Question: I am trying to check to see whether the android navigation bar is present on load so that I can adjust a layout accordingly, does anyone have any suggestions?
This is the navigation bar I am trying to detect:

P.S. All I have found so far are 'bad' ways to try and remove the bar, which I dont want to do.
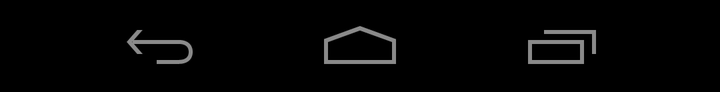
Answer: Took me some time but I've found a more reliable way than relying on which doesn't work for newer phones like the which have no menu key but do have home & back keys so don't need (or show) the soft navigation bar. To get around this try the following code which checks for a back button too:
'''
boolean hasMenuKey = ViewConfiguration.get(context).hasPermanentMenuKey();
boolean hasBackKey = KeyCharacterMap.deviceHasKey(KeyEvent.KEYCODE_BACK);
if(!hasMenuKey && !hasBackKey) {
// Do whatever you need to do, this device has a navigation bar
}
'''